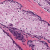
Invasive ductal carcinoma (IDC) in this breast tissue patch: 0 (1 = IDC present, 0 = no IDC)